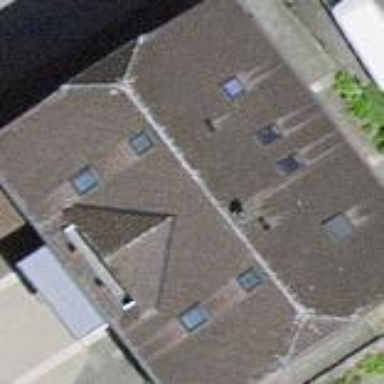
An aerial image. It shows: Residential building.